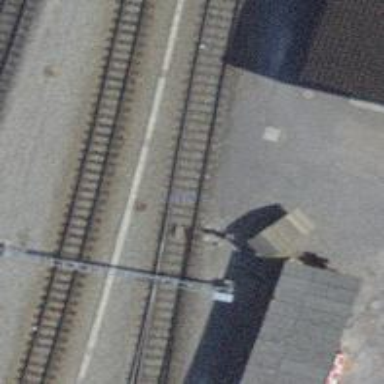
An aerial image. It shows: Single track railway spur with electrification through contact line.